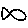
Label: fish